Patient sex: M
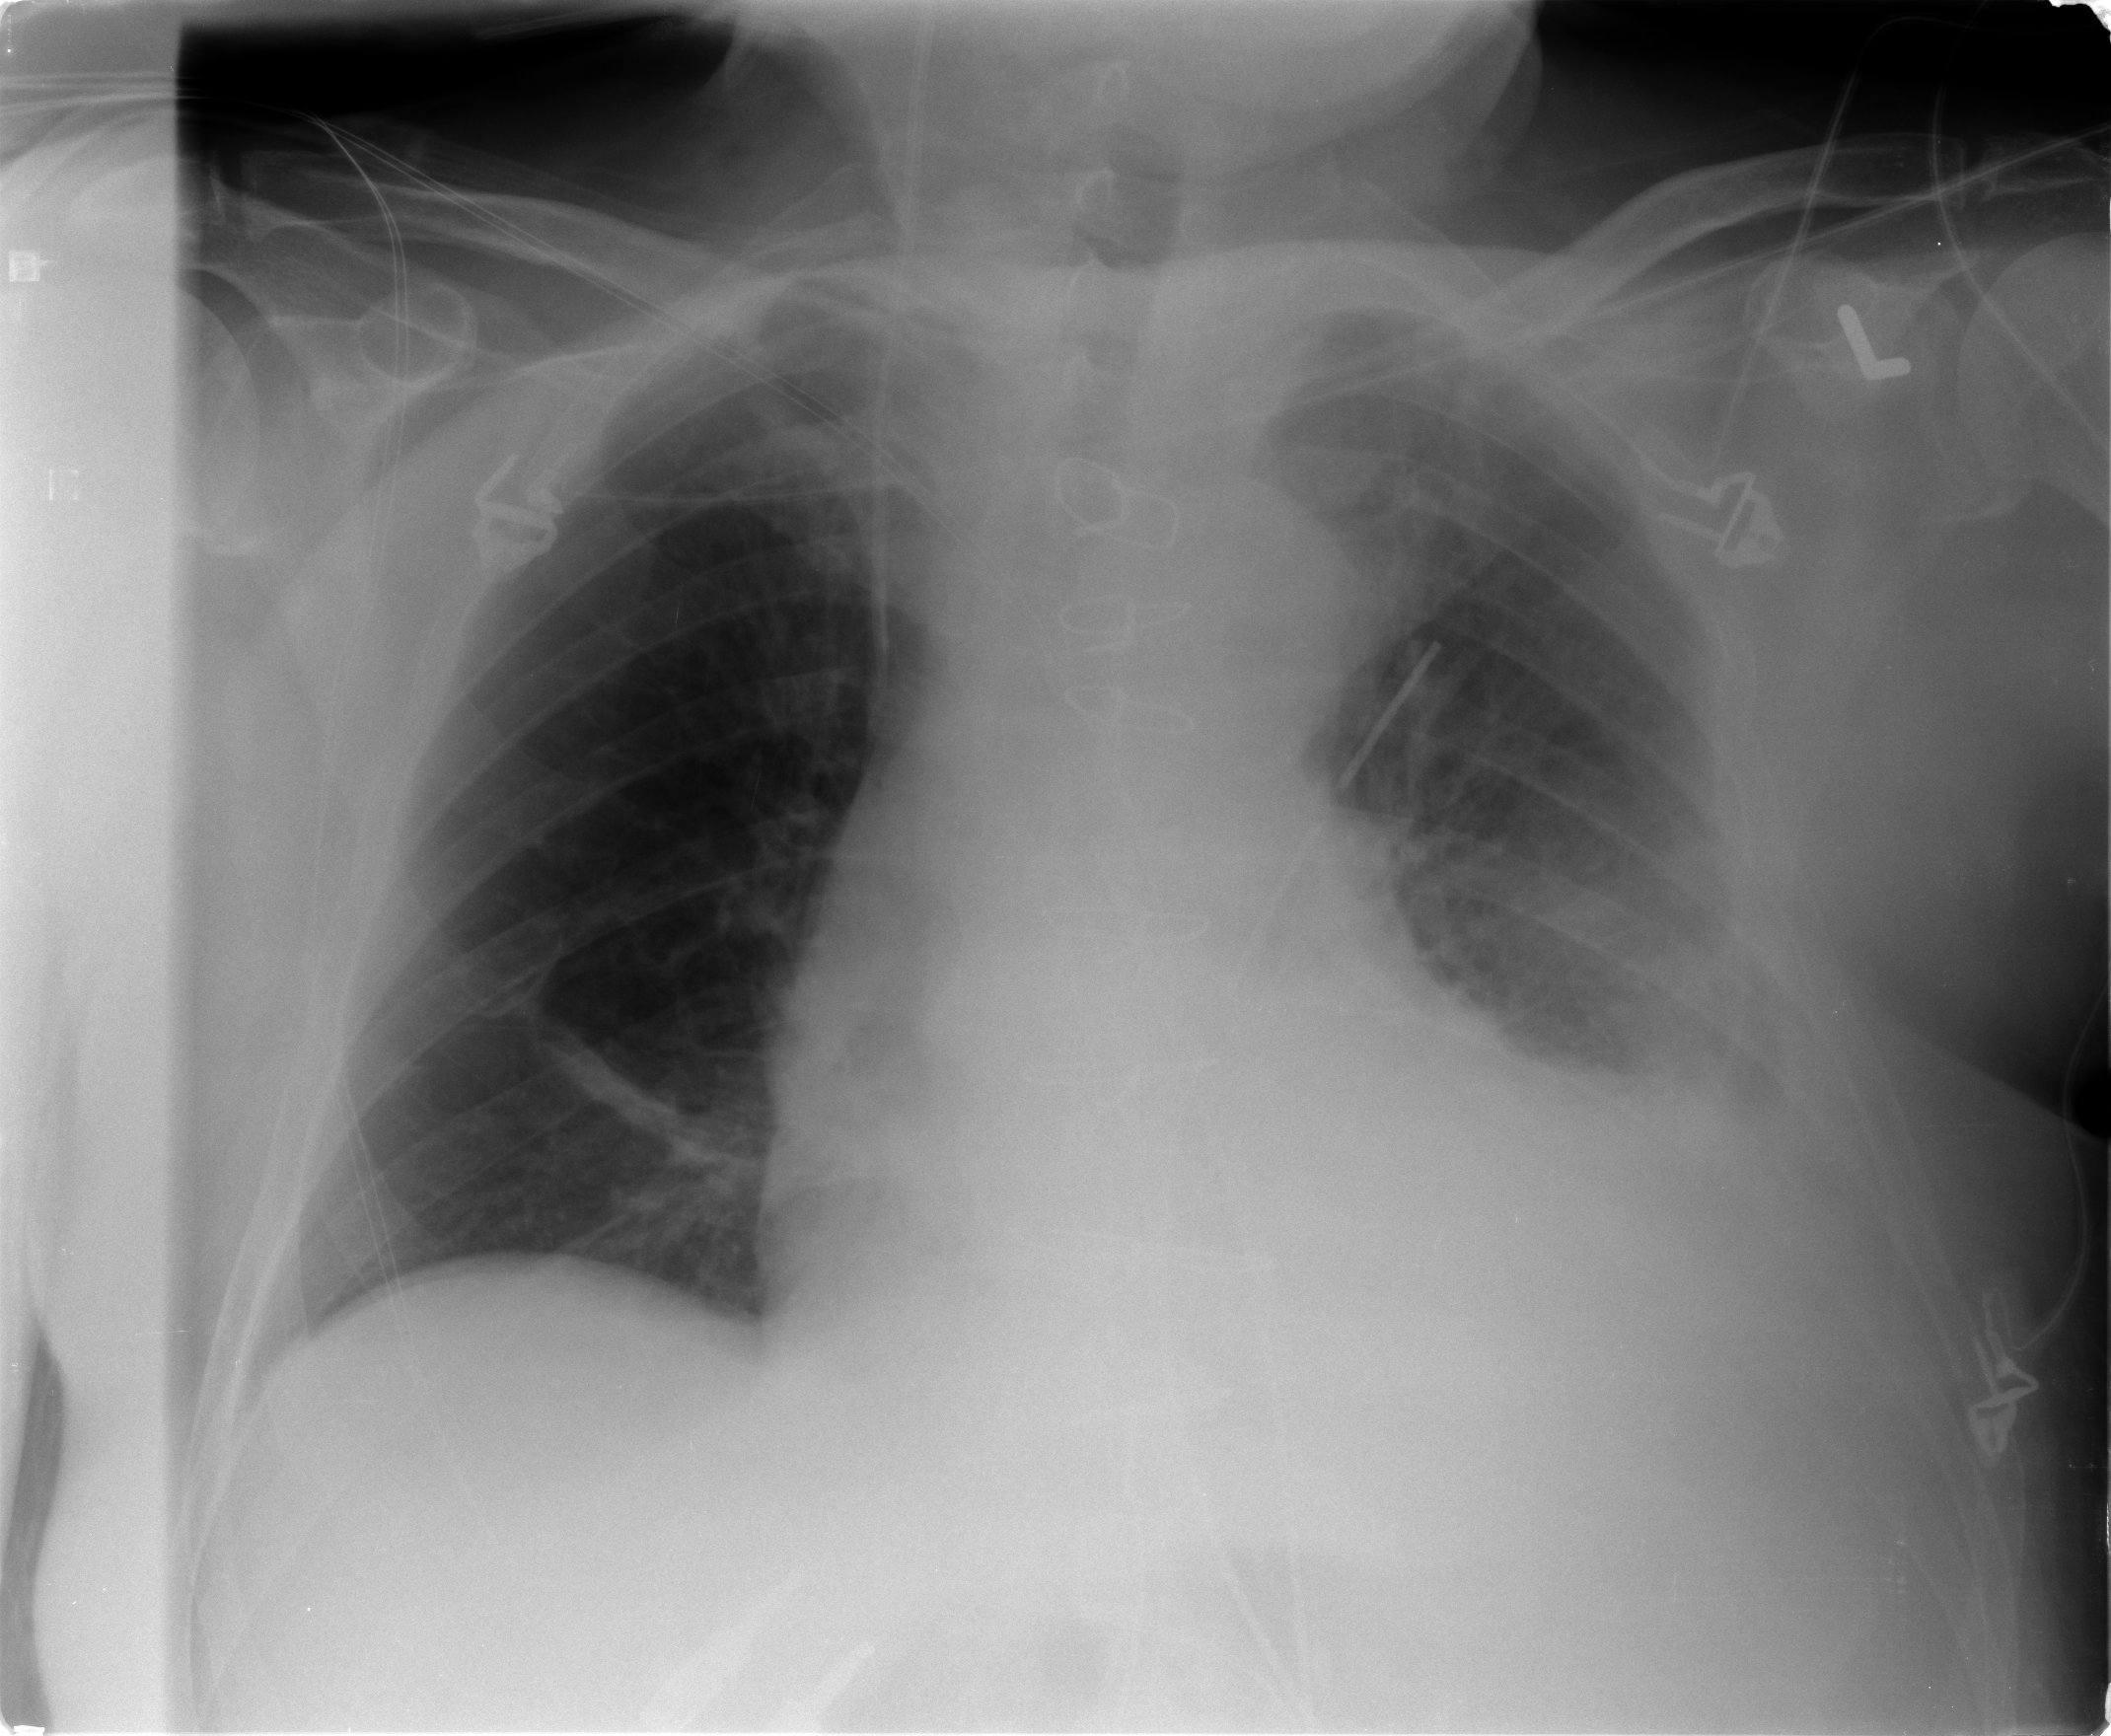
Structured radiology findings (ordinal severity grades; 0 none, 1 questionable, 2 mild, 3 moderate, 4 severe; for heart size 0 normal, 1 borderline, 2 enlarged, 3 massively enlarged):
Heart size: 2
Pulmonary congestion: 2
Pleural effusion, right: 0
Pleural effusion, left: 2
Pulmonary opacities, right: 0
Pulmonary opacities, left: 1
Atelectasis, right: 2
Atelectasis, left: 2